Question: I am writing a simple app to pull down news stories from the bbc rss feed at <URL>.
It needs to run entirely on the client and not make use of jQuery, so JSONP is not a possible solution. I have been testing with IE on localhost and clicking the "Allow Content" button that pops up as it detects a cross site request. Chrome and Firefox aren't so simple to get them to allow this, and I now want to test on those browsers to see if my app works on them.
So far .....
I have tried changing my Javascript to use a CORS request like so ...
'''
function createCORSRequest(method, url) {
var xhr = new XMLHttpRequest();
if ("withCredentials" in xhr) {
// Check if the XMLHttpRequest object has a "withCredentials" property.
// "withCredentials" only exists on XMLHTTPRequest2 objects.
xhr.open(method, url, true);
} else if (typeof XDomainRequest != "undefined") {
// Otherwise, check if XDomainRequest.
// XDomainRequest only exists in IE, and is IE's way of making CORS requests.
xhr = new XDomainRequest();
xhr.open(method, url);
} else {
// Otherwise, CORS is not supported by the browser.
xhr = null;
}
return xhr;
}
'''
'''
var xhr = createCORSRequest('GET', feedURL);
xhr.withCredentials = true;
if (!xhr) {
throw new Error('CORS not supported');
}
xhr.onload = function() {
if (xhr.status === 200) {
var xmlDoc;
if (window.DOMParser){
parser = new DOMParser();
xmlDoc = parser.parseFromString(xhr.responseText,"text/xml");
}
else{ // Internet Explorer
xmlDoc = new ActiveXObject("Microsoft.XMLDOM");
xmlDoc.async=false;
xmlDoc.loadXML(xhr.responseText);
}
//do some stuff
}
else {
alert('Request failed. Returned status of ' + xhr.status);
}
};
xhr.send();
'''
I have also uploaded it to my web server and hosted it with IIS 6. I added a web config, with these settings.
'''
<configuration>
<system.web>
<compilation debug="true" targetFramework="4.5" />
<httpRuntime targetFramework="4.5" />
</system.web>
<system.webServer>
<httpProtocol>
<customHeaders>
<add name="Access-Control-Allow-Origin" value="*" />
</customHeaders>
</httpProtocol>
<defaultDocument>
<files>
<add value="rss.html" />
</files>
</defaultDocument>
</system.webServer>
</configuration>
'''
I found an article about setting Handler Mappings in IIS. Suggesting to set the OPTIONSVerbHandler to ISAPI ... however I don't have that setting.
Anyone that can shed some light on this. I would greatly appreciate it.

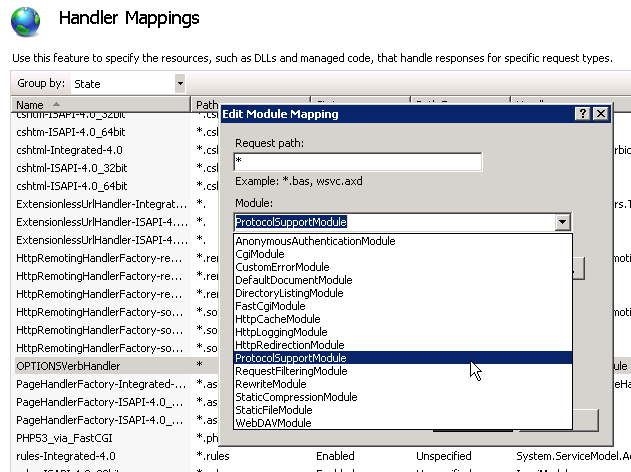
Answer: After more research. It seemed that the easiest solution was to create my own proxy.
- - -
Here is my handler for anyone interested
'''
using System;
'''
using System.Collections.Generic;
using System.IO;
using System.Linq;
using System.Net;
using System.Web;
using System.Xml;
namespace Feed
{
///
/// Summary description for rss
///
public class rss : IHttpHandler
{
'''
public void ProcessRequest(HttpContext context)
{
string locationsRequest = CreateRequest();
context.Response.Write(locationsRequest);
}
public bool IsReusable
{
get
{
return false;
}
}
public static string CreateRequest()
{
return XmlHttpRequest("http://feeds.bbci.co.uk/news/rss.xml", "");
}
public static string XmlHttpRequest(string urlString, string xmlContent)
{
string response = null;
HttpWebRequest httpWebRequest = null;//Declare an HTTP-specific implementation of the WebRequest class.
HttpWebResponse httpWebResponse = null;//Declare an HTTP-specific implementation of the WebResponse class
//Creates an HttpWebRequest for the specified URL.
httpWebRequest = (HttpWebRequest)WebRequest.Create(urlString);
try
{
byte[] bytes;
bytes = System.Text.Encoding.ASCII.GetBytes(xmlContent);
//Set HttpWebRequest properties
httpWebRequest.Method = "POST";
httpWebRequest.ContentLength = bytes.Length;
httpWebRequest.ContentType = "text/xml; encoding='utf-8'";
using (Stream requestStream = httpWebRequest.GetRequestStream())
{
//Writes a sequence of bytes to the current stream
requestStream.Write(bytes, 0, bytes.Length);
requestStream.Close();//Close stream
}
//Sends the HttpWebRequest, and waits for a response.
httpWebResponse = (HttpWebResponse)httpWebRequest.GetResponse();
if (httpWebResponse.StatusCode == HttpStatusCode.OK)
{
//Get response stream into StreamReader
using (Stream responseStream = httpWebResponse.GetResponseStream())
{
using (StreamReader reader = new StreamReader(responseStream))
response = reader.ReadToEnd();
}
}
httpWebResponse.Close();//Close HttpWebResponse
}
catch (WebException we)
{ //TODO: Add custom exception handling
throw new Exception(we.Message);
}
catch (Exception ex) { throw new Exception(ex.Message); }
finally
{
httpWebResponse.Close();
//Release objects
httpWebResponse = null;
httpWebRequest = null;
}
return response;
}
}
'''
}